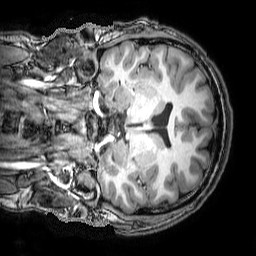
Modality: T1w
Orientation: sagittal
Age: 19
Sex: male
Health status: ill
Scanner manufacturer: philips
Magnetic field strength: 3 T
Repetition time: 8.218 s
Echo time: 3.767 s